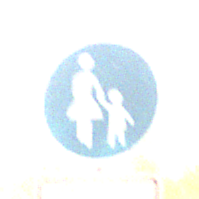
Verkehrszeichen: Gehweg
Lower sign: HinweisDurchVerbaleAngabe2
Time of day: SunriseSunset
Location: Roofed (Suburban)
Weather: Clear
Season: NotSpecified
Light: Natural